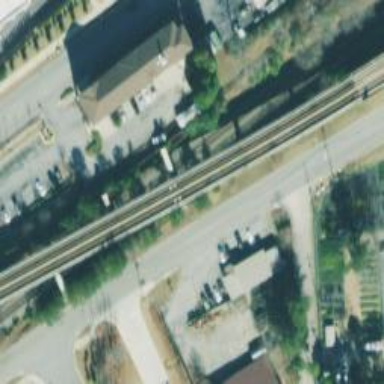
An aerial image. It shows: Bridge with electrified rails.